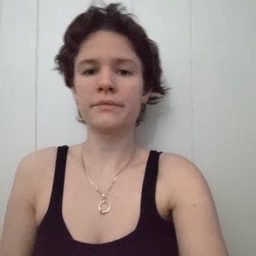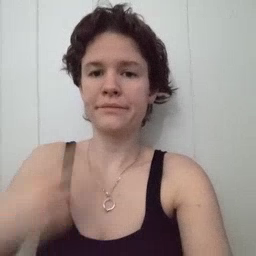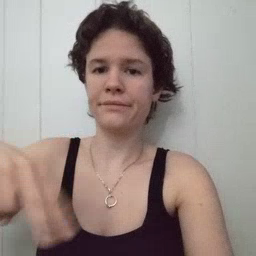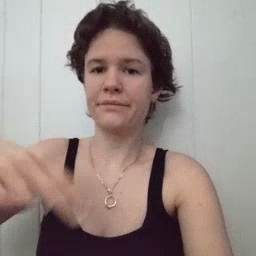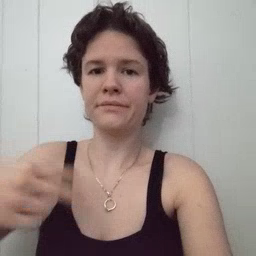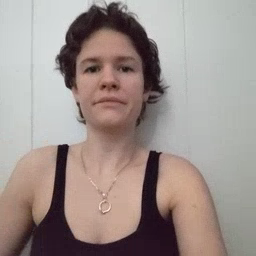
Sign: dance